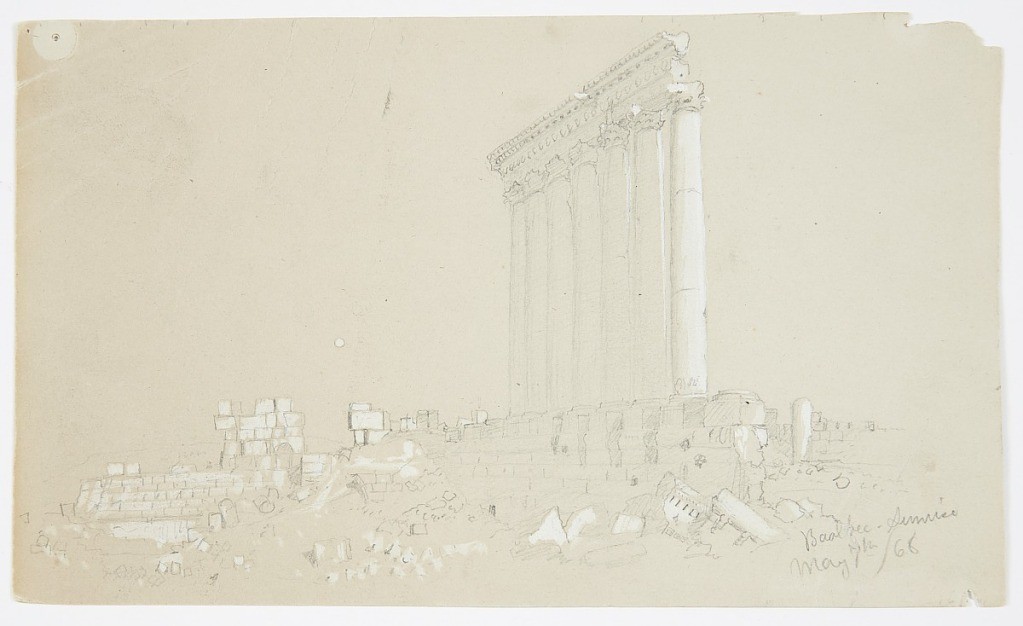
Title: Temple of Jupiter at Sunrise, Baalbek, Syria (Lebanon)
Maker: Frederic Edwin Church, American, 1826–1900
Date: May 7, 1868
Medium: Graphite and white gouache on white wove paper; verso: graphite
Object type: Drawing
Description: Architectural study showing the ruins of the southwestern portion of the Temple of Jupiter at Baalbek in present-day Lebanon.Touched by the light of the rising sun, a colonnade made up of seven Corinthian columns supporting a ruinous entablature is viewed obliquely at center. The area around the colonnade is strewn with other stones, ruins, and collapsed walls. The sun is visible near the horizon at center.

Verso: Loose architectural sketch of the colonnade of the Temple of Jupiter at Baalbek, Lebanon, visible at left, with sketches of a human figure at upper right and a laden donkey, shown from the front at lower right.